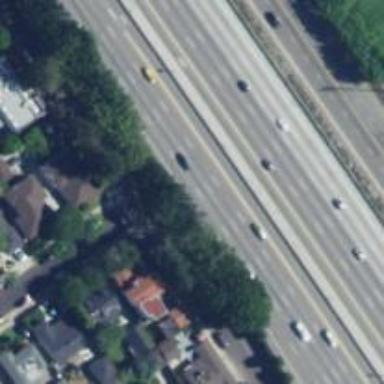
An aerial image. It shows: Motorway.